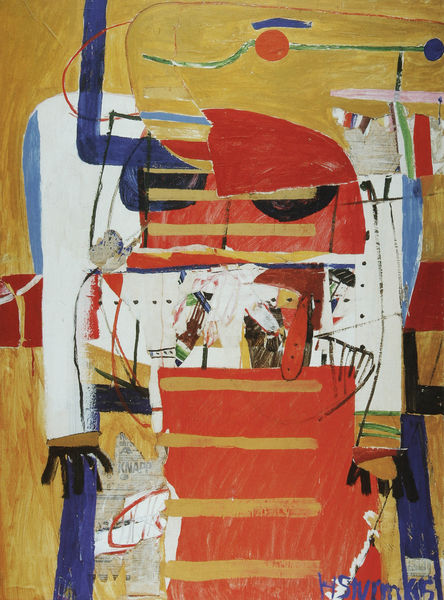
Titel: Der Rote
Künstler: Helmut Sturm
Standort: Feldafing
Institution: Sammlung Niggl
Schlagwörter: blau, hand, mann, weiß, gelb, ocker, schwarz, rot, gesicht, figur, abstrakt, sturm